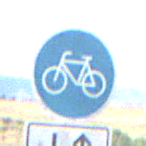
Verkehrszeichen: Radweg
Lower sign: RichtungsangabeDurchPfeile8
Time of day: Midday
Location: Outdoor (Nature)
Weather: PartlyCloudy
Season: NotSpecified
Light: Natural